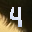
Label: 4